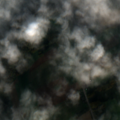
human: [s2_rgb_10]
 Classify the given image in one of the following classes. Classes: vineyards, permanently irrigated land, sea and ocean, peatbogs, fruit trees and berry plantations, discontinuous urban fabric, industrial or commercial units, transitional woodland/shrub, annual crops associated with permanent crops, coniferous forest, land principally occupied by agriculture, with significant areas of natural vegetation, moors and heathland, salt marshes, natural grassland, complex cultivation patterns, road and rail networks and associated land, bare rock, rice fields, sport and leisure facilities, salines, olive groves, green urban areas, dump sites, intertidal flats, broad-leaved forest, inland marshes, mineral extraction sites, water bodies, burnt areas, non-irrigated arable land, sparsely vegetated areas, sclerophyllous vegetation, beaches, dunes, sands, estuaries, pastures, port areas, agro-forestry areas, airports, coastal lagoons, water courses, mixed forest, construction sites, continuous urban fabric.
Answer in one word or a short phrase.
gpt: discontinuous urban fabric, non-irrigated arable land, pastures, complex cultivation patterns, mixed forest